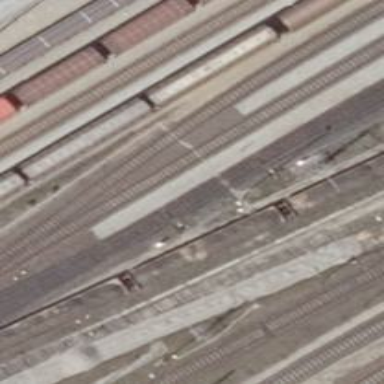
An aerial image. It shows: Railway switch.